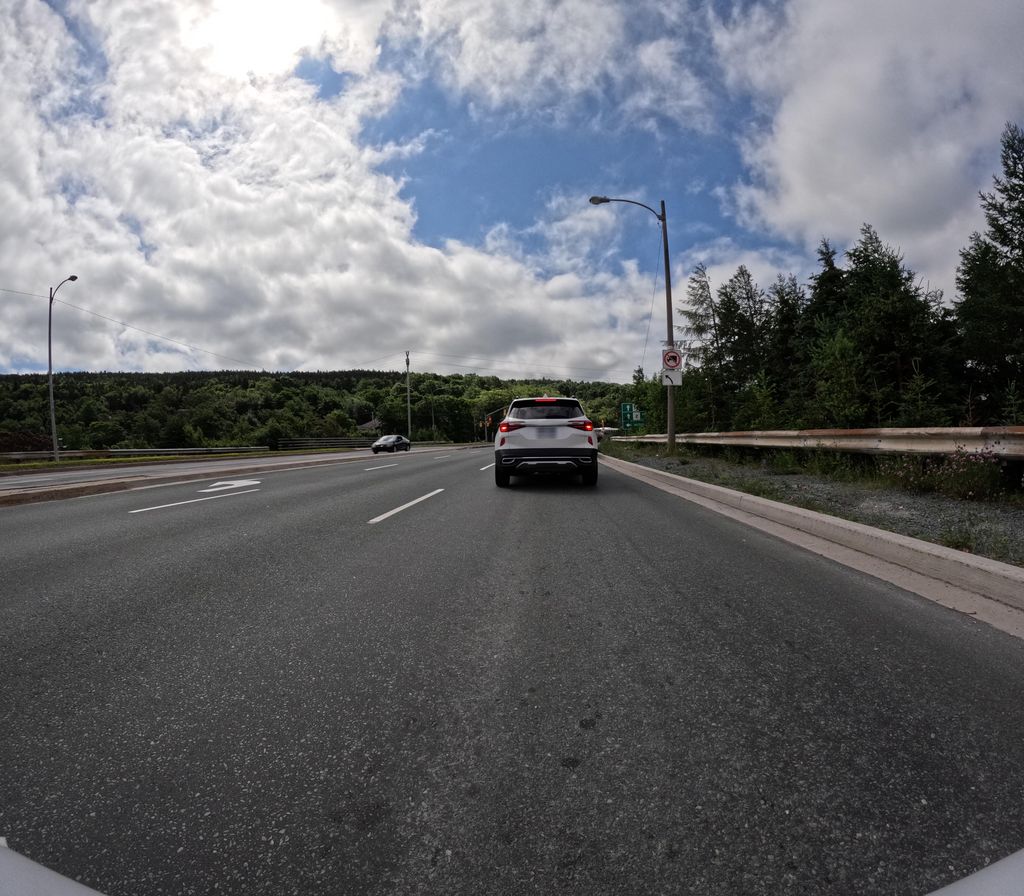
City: st_johns